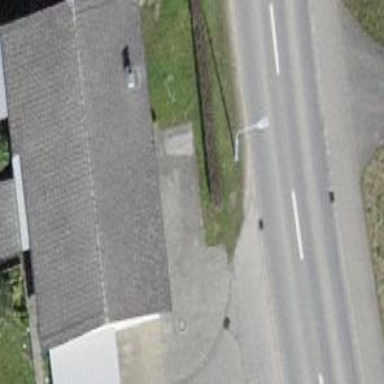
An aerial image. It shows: Building with tile roof.